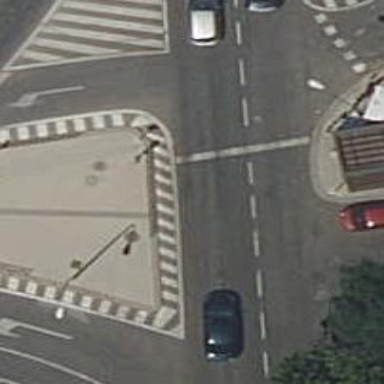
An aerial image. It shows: Road with traffic signals.